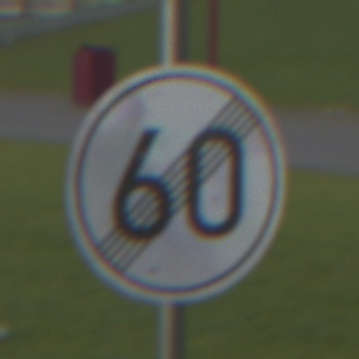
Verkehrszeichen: EndeGeschwindigkeit60
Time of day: MorningAfternoon
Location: Outdoor (Suburban)
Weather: PartlyCloudy
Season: NotSpecified
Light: Natural